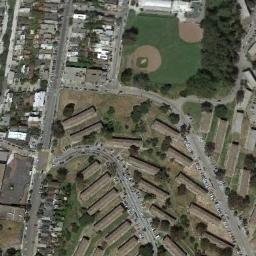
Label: baseball_diamond